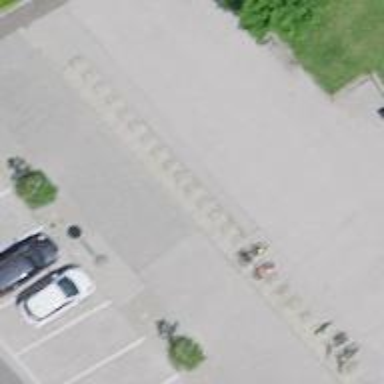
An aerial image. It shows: Bicycle parking area with stands.